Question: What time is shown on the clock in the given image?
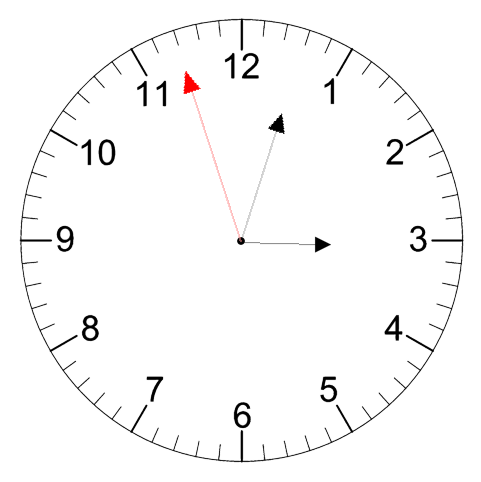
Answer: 03:02:57